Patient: sex F, age 58
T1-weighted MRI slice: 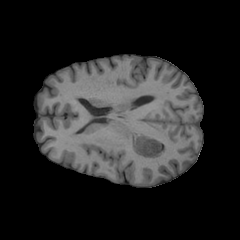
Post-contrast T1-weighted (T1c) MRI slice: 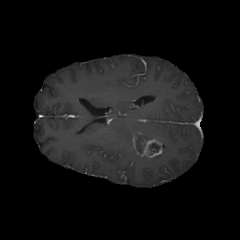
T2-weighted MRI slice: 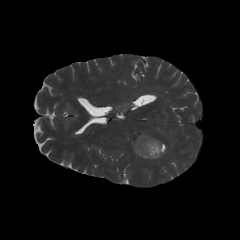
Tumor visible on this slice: yes
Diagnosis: Glioblastoma, IDH-wildtype
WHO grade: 4